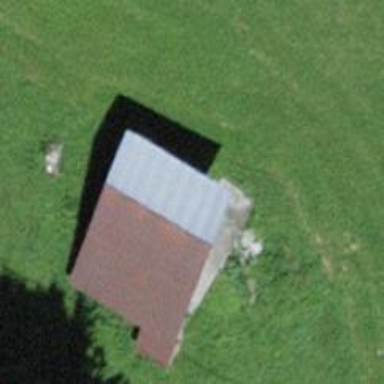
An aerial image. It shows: Rural barn.